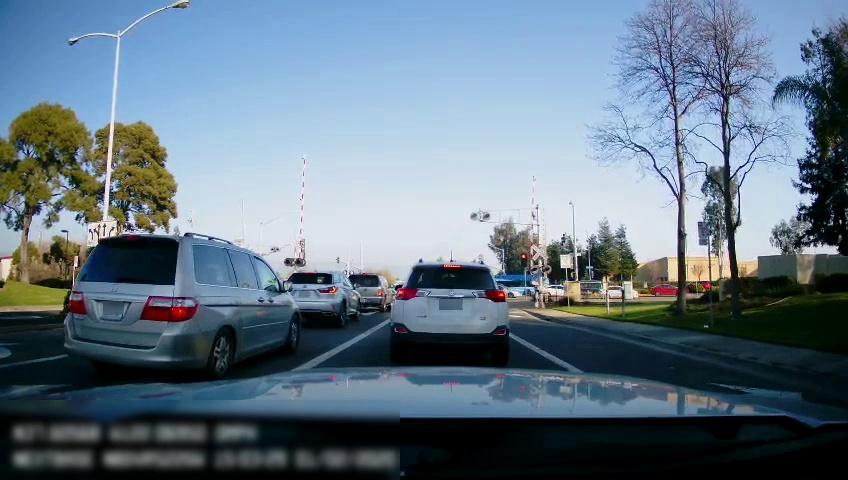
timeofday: Day
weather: Sunny
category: Drivable Space
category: Drivable Space
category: Drivable Space
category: Vehicles | Bus
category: Vehicles | SUV
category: Vehicles | Car
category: Vehicles | Car
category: Vehicles | Car
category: Vehicles | Car
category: Vehicles | Car
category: Vehicles | SUV
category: Vehicles | SUV
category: Vehicles | Van
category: Vehicles | SUV
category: Lanes | Alternate Lane
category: Lanes | Current Lane
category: Lanes | Current Lane
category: Traffic | Signs
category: Traffic | Lights
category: Traffic | Lights
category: Traffic | Lights
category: Traffic | Signs
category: Traffic | Lights
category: Traffic | Signs
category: Traffic | Lights
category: Traffic | Signs